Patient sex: M
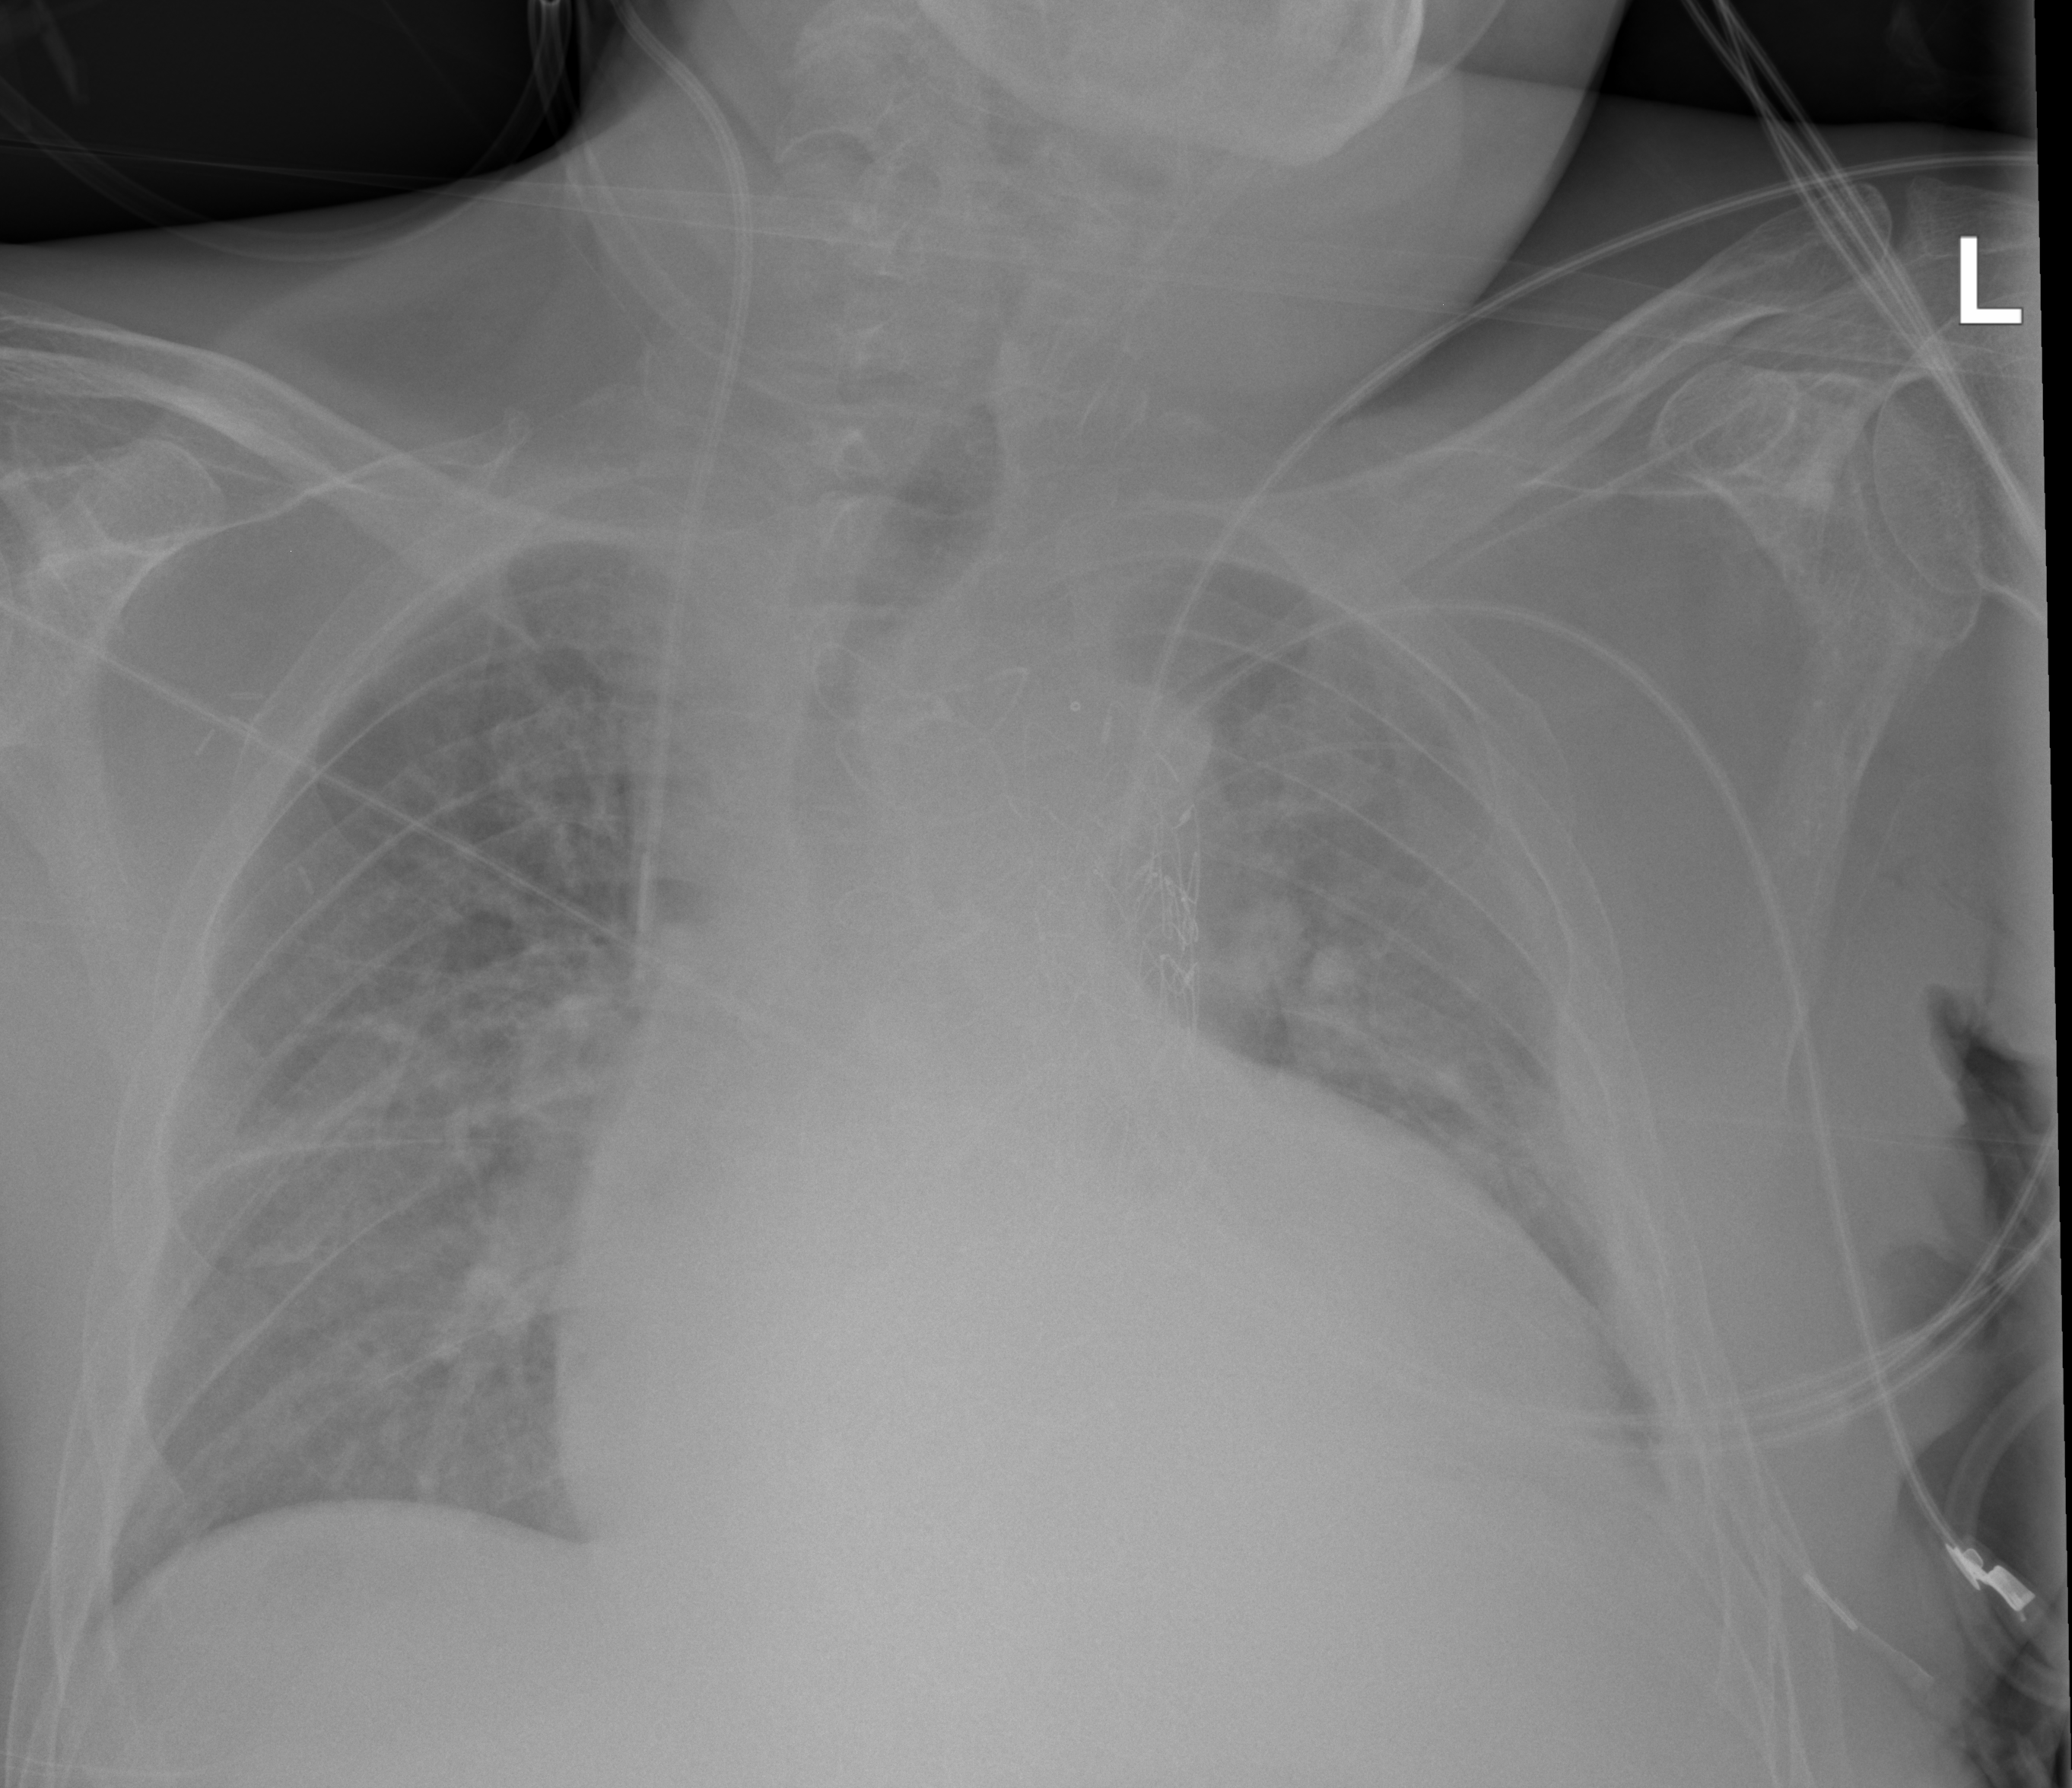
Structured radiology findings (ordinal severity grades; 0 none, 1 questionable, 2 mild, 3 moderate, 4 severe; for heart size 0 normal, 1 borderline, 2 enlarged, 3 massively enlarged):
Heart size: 2
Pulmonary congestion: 2
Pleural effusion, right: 1
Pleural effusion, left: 2
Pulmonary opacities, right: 2
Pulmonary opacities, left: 2
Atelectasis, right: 0
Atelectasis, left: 2